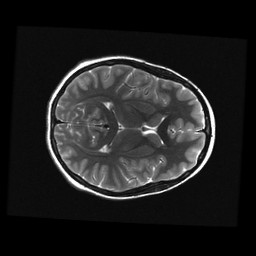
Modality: T2w
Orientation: axial
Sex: female
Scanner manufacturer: ge
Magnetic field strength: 3 T
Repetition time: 5 s
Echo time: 0.101 s